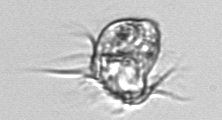
Label: Leegaardiella_ovalis